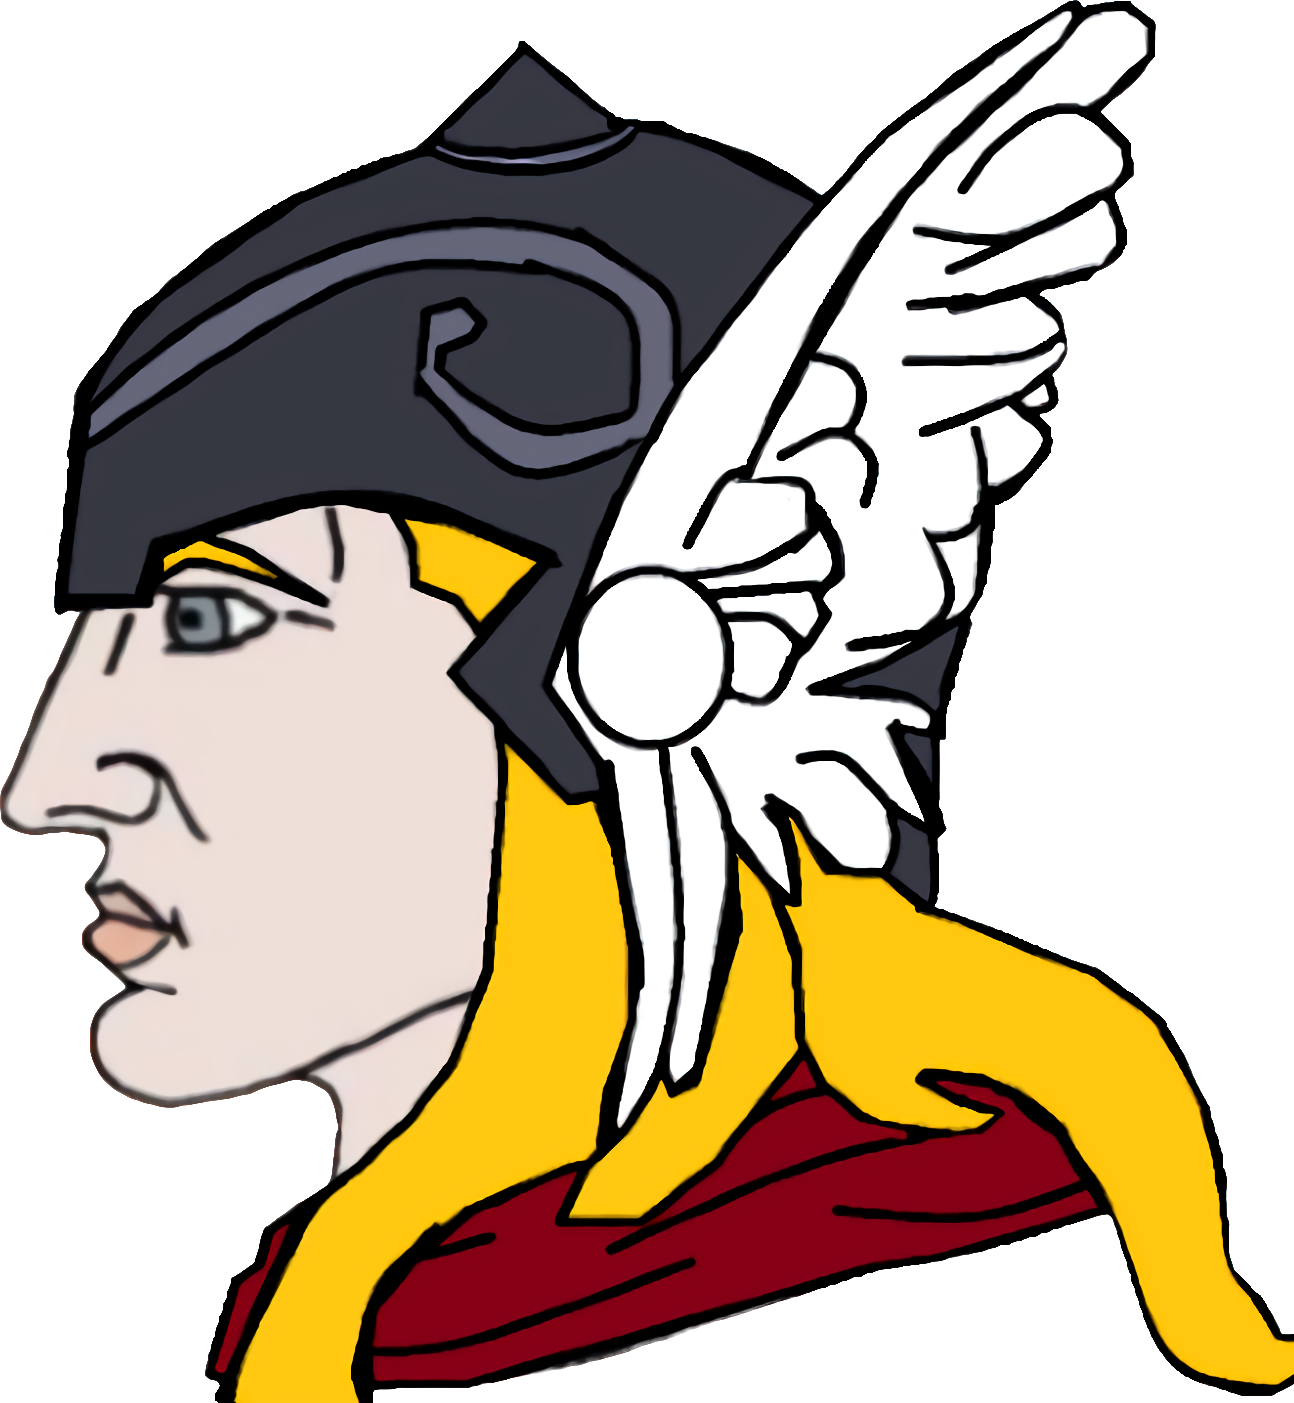
Label: 4_Yes_Chad